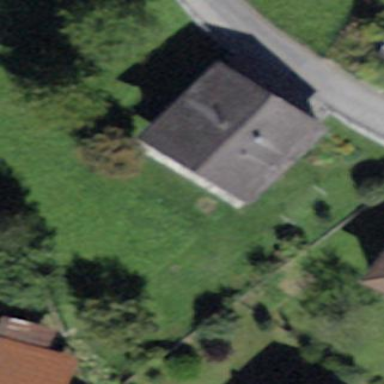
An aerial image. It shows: Residential building.